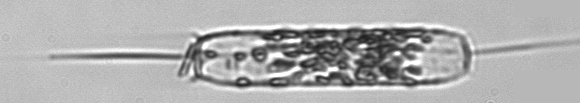
Label: Ditylum_brightwellii